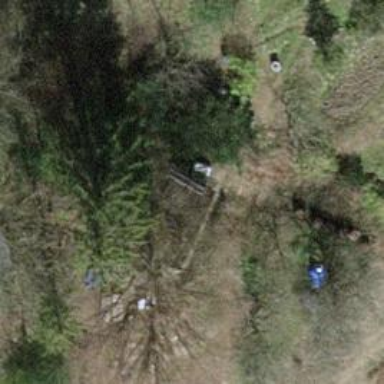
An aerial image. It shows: Single tag "natural: tree."